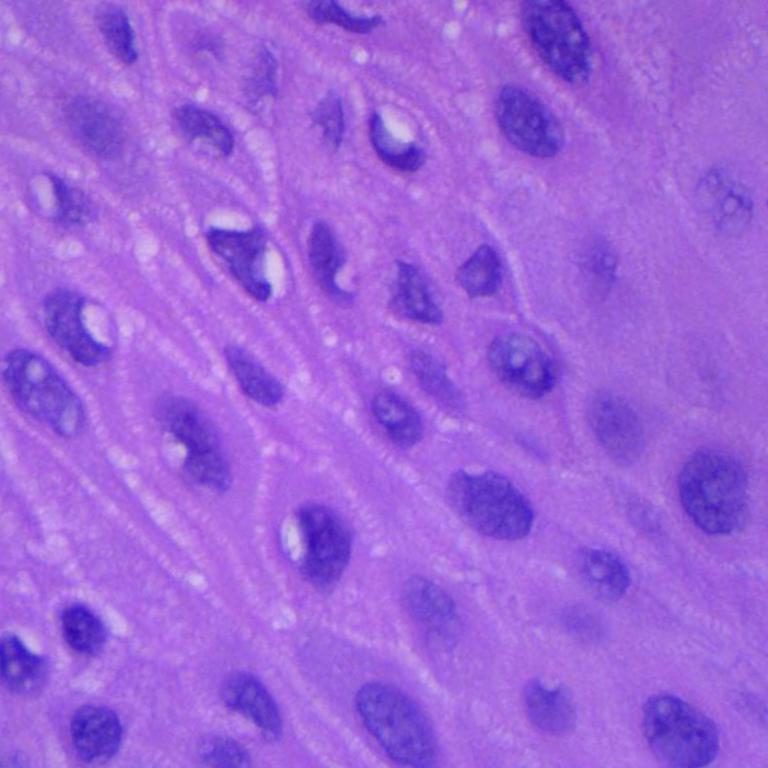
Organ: lung
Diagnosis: squamous carcinomas